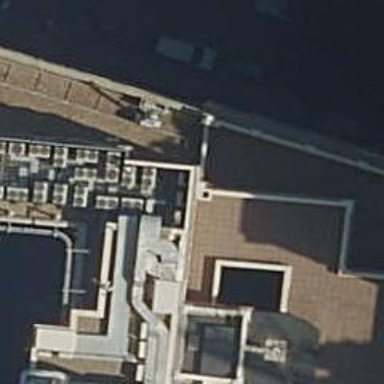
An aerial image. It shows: Part of building is shown in the image.